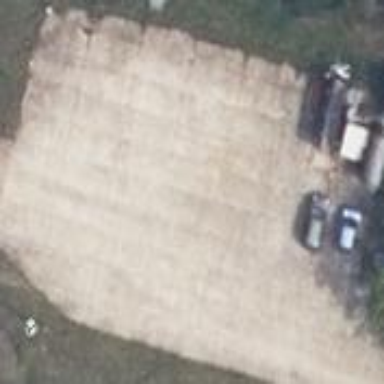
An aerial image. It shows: Parking area.